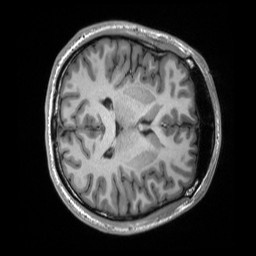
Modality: T1w
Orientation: axial
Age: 21
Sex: male
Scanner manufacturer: siemens
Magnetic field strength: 3 T
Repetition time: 2.3 s
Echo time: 0.00298 s